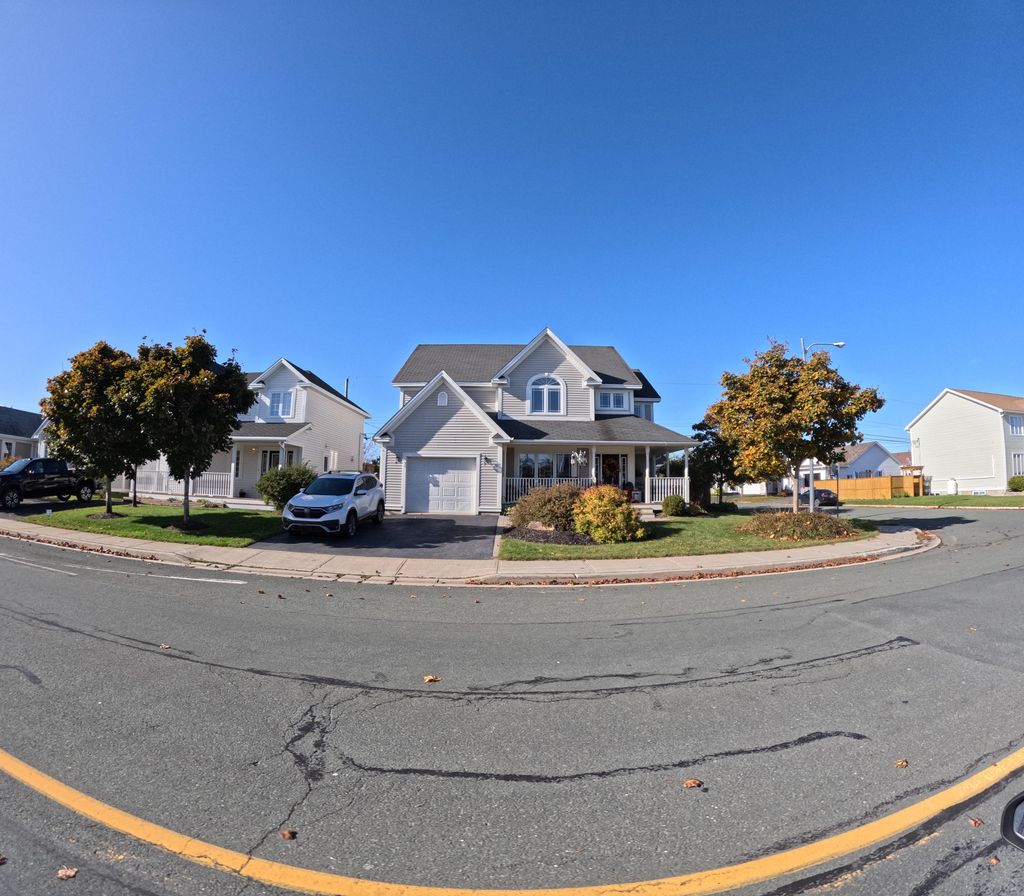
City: st_johns